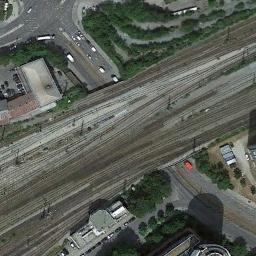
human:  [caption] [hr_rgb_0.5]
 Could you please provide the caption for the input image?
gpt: One side of the railway, there are lush trees  And the other side, there are many buildings .

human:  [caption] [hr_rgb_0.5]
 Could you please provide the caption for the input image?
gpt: These railways have no trains on the railways and a road is under the railways .

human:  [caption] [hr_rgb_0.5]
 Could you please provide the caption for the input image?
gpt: There are several buildings beside the railway .

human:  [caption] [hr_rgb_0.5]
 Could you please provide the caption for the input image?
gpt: The railway is next to some trees and houses .

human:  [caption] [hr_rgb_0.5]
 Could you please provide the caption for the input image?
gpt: There are some green trees and buildings beside the railway .